Question: Here is my PIVOT query:
'''
select * from t_interview_data
pivot (avg (widgets) for
datestamp in ( [2009-11-01],[2009-11-02],[2009-11-03],[2009-11-04],[2009-11-05],[2009-11-06],[2009- 11-07]
,[2009-11-08],[2009-11-09],[2009-11-10],[2009-11-11],[2009-11-12],[2009-11-13],[2009-11-14],[2009- 11-15]
,[2009-11-16],[2009-11-17],[2009-11-18],[2009-11-19],[2009-11-20],[2009-11-21],[2009-11-22],[2009-11-23]
,[2009-11-24],[2009-11-25],[2009-11-26],[2009-11-27],[2009-11-28],[2009-11-29],[2009-11-30],[2009-12-01]
,[2009-12-02])) as AvgWidgetsPerDayPerEmp
'''
My question is this: Although this query works, is there a more easier, simpler, more elegant way to write this?
Sample output:

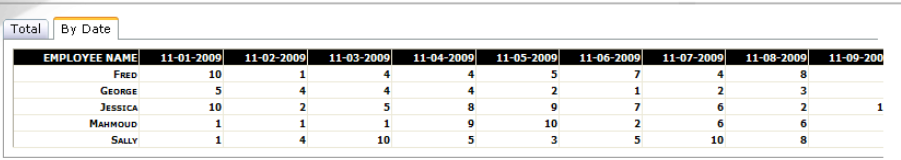
Answer: You can build the query and execute. Please check:
'''
DECLARE @startdt DATETIME, @enddt DATETIME, @QueryCol NVARCHAR(MAX)
SET @startdt = '2009-11-01'
SET @enddt = '2009-12-02'
WHILE @startdt <= @enddt
BEGIN
SET @QueryCol=isnull(@QueryCol, '')+QUOTENAME(convert(nvarchar(20), @startdt, 101))+(CASE WHEN @startdt<>@enddt THEN ',' ELSE '' END)
SET @startdt = @startdt + 1
END
if(ISNULL(@QueryCol, '')<>'')
begin
set @QueryCol='select * from t_interview_data
pivot (avg (widgets) for
datestamp in ('+@QueryCol+')) as AvgWidgetsPerDayPerEmp'
exec (@QueryCol)
end
'''